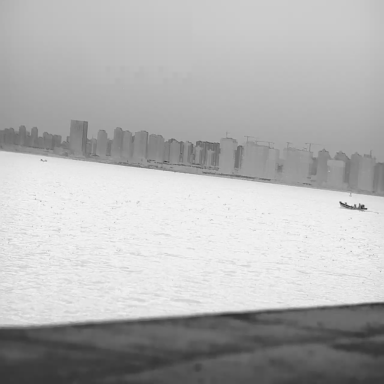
There are two bulk_carriers in the infrared image.